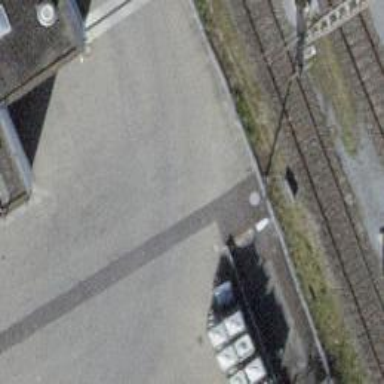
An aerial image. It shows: Fence.